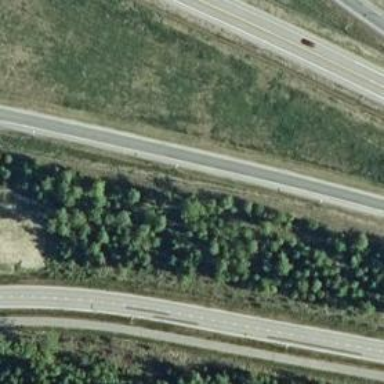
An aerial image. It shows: Trunk link highway with tertiary functional class.